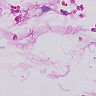
Metastatic tissue present: no